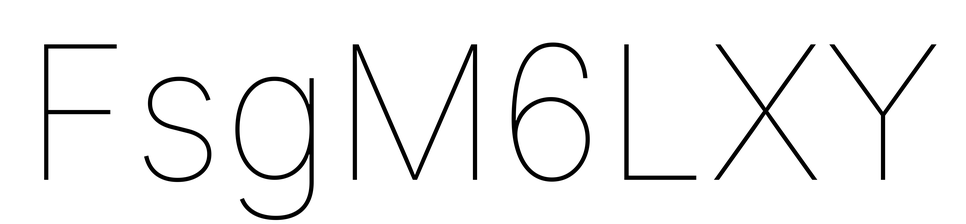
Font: Inter_Thin